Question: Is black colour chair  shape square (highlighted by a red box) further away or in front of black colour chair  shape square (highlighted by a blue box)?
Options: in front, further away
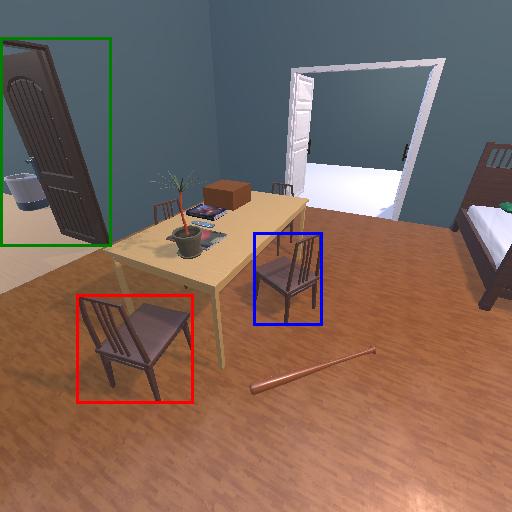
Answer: in front